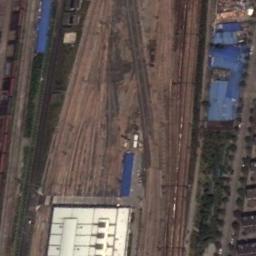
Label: railway_station